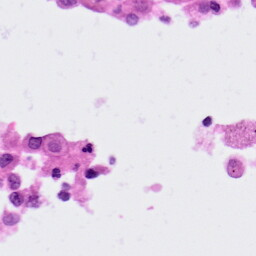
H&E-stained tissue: Lung